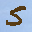
Label: 5